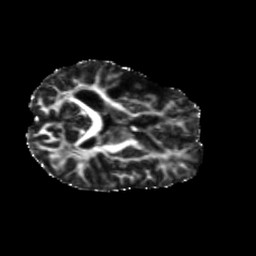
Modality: FA
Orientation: axial
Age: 46
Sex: male
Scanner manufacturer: siemens
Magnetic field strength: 3 T
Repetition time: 5.47 s
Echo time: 0.0854 s